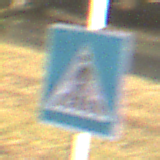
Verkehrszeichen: FussgaengerueberwegRechts
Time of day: SunriseSunset
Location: Outdoor (Nature)
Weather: Clear
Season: NotSpecified
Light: Natural